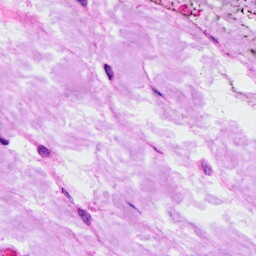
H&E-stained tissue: Breast